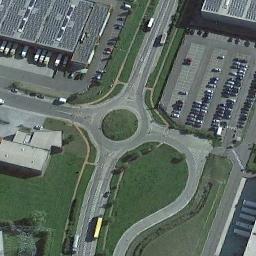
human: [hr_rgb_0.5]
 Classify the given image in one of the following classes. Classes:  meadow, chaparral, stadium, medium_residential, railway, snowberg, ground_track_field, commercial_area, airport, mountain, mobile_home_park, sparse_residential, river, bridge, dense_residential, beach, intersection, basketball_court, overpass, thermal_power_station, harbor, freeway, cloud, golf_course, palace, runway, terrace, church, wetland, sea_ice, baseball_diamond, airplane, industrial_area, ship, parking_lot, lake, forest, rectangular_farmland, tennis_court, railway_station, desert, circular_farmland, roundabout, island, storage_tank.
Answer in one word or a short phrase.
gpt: roundabout